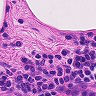
Metastatic tissue present: no